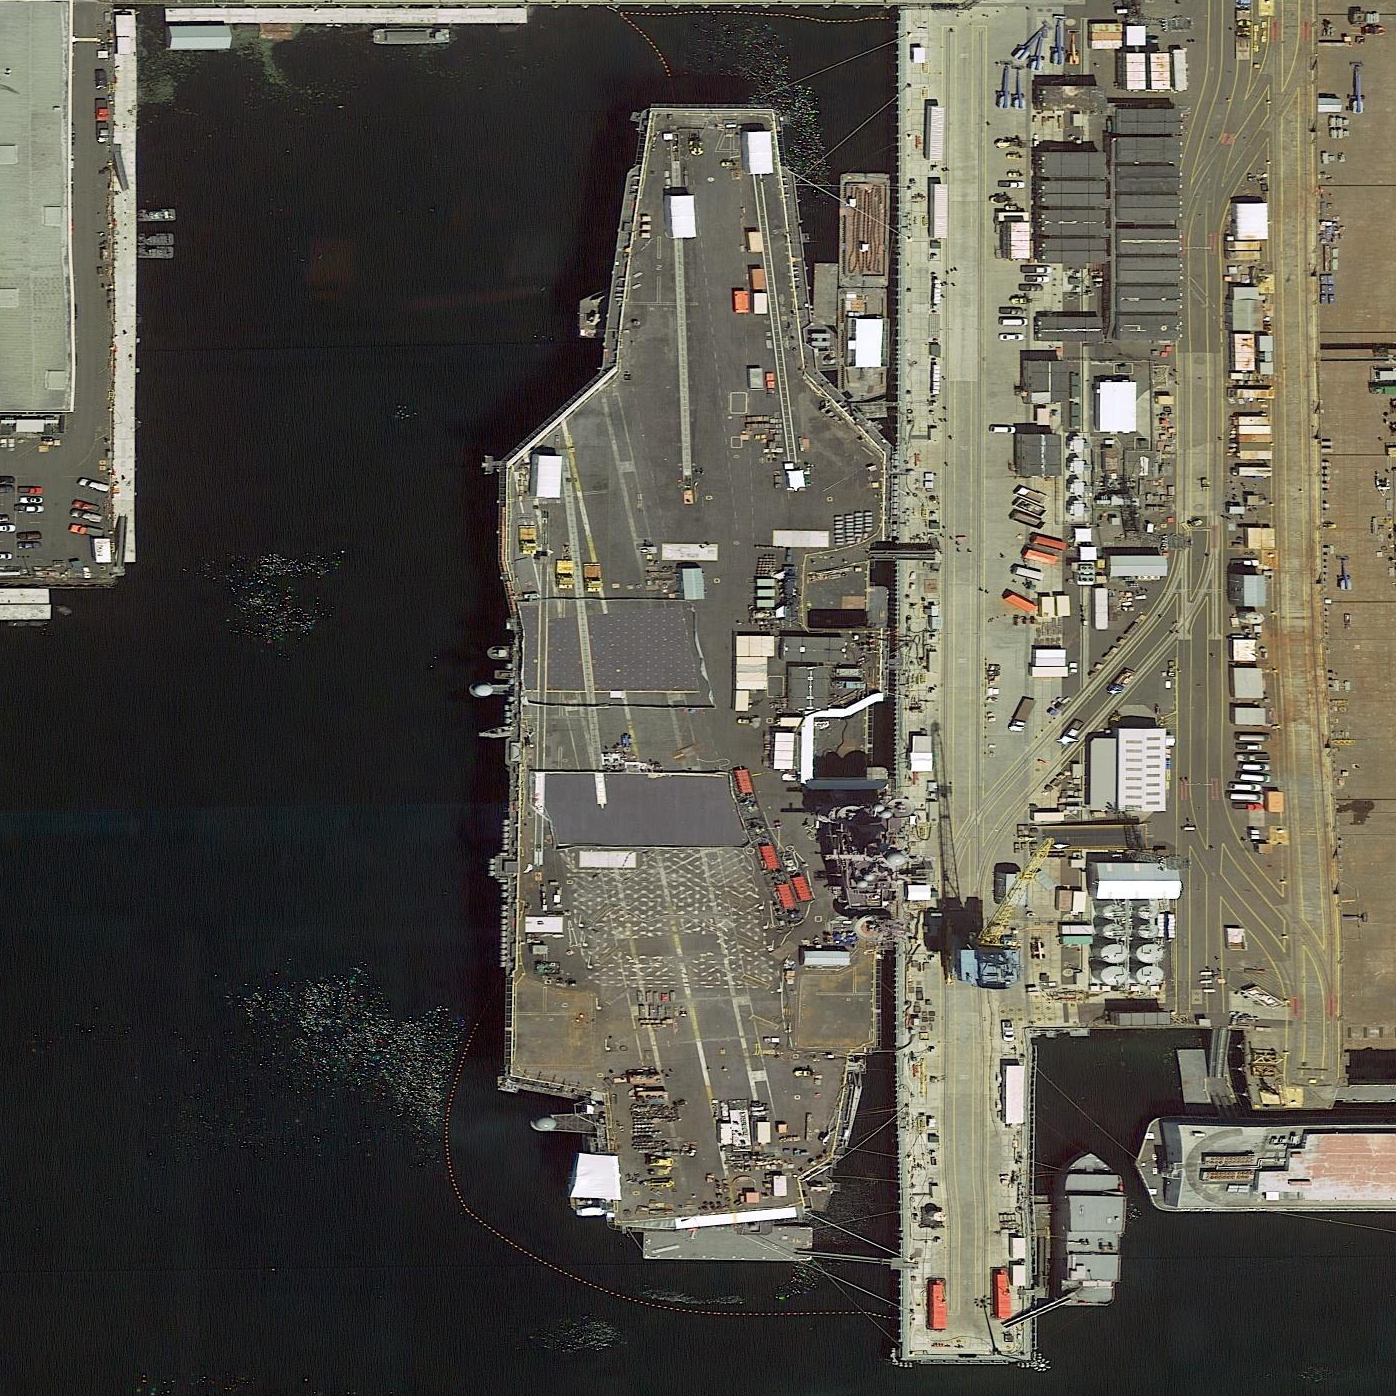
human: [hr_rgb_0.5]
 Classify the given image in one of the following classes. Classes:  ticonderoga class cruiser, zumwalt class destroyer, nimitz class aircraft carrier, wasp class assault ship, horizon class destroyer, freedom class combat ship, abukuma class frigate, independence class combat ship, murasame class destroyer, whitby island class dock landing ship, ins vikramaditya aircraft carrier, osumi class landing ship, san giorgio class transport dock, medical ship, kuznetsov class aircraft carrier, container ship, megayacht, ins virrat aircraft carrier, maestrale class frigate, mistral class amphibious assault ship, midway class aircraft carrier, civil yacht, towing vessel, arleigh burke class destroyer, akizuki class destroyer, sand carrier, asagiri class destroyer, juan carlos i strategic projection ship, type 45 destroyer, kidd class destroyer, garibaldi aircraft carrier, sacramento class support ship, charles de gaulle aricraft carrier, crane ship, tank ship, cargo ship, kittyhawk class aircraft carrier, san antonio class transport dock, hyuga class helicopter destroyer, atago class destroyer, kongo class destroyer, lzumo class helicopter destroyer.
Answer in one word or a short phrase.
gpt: Nimitz class aircraft carrier